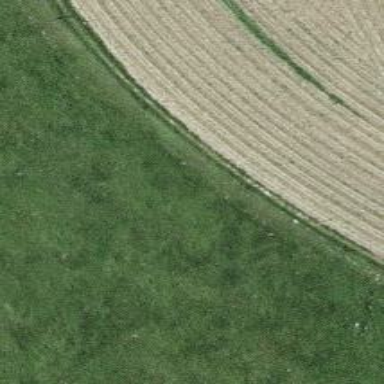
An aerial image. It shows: Grass path.